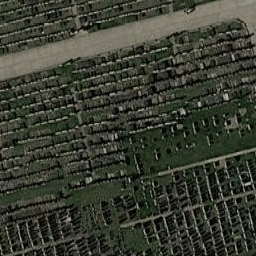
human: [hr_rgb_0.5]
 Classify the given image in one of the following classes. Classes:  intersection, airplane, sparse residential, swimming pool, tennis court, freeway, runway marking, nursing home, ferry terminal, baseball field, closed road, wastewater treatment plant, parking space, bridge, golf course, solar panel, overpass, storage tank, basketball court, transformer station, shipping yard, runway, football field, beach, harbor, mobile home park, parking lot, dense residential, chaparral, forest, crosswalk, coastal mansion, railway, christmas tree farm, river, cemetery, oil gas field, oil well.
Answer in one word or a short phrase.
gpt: cemetery